Question: I have a package which looks as follows:

Notice the two areas which I have marked with a red rectangle: they are identical in every way. Can I make changes to the package so I can avoid this duplication? It seems to me I cannot move them to a Data Flow Task since loops and File System Task do not exists there.
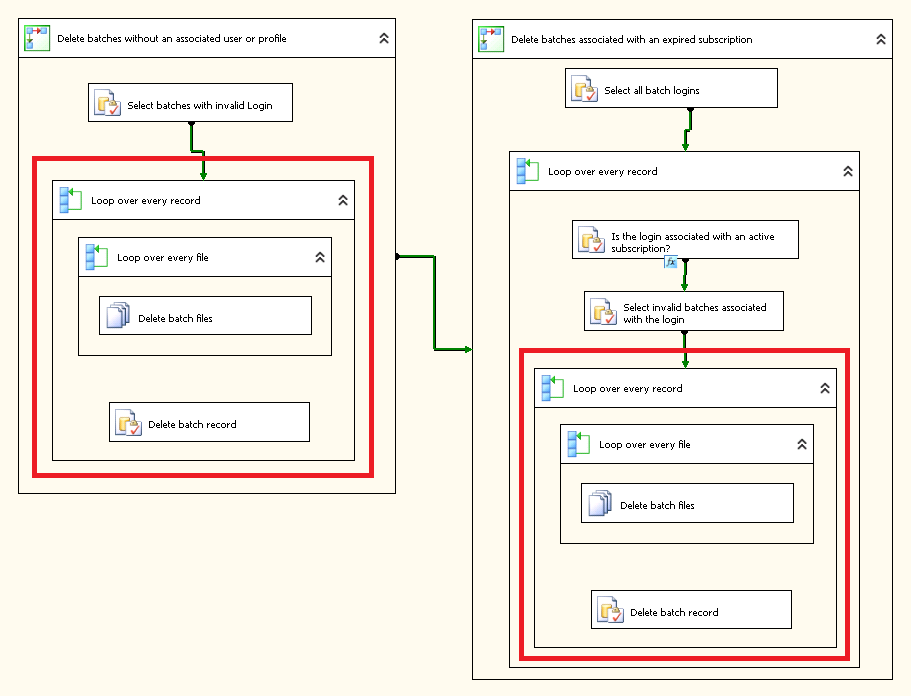
Answer: You can create a sub package for the Loop logic as @Bill mentioned, and the way to 'pass the resultset of a query on to another package' is as below (use SSIS 2012 as the example, I did the similar work SSIS 2005, so you only need to change the c# code to vb.net)
1. In your parent package, create a variable to hold the name of the resultSet variable in the parent package:
2. In your sub package, create a string variable parentResultSetName:
3. In your sub package, add a package configuration to mapping the parentResultSetName to the parent package variable resultSetVariableName:
4. Now, we can read the resultSet variable by the name in the script task of sub package: public void Main()
{
// TODO: Add your code here
var dsName = Dts.Variables["parentResultSetName"].Value.ToString();
Variables variables = null;
DataSet resultSet = null;
Dts.VariableDispenser.LockForRead(dsName);
Dts.VariableDispenser.GetVariables(ref variables);
try
{
resultSet = variables[dsName].Value as DataSet;
if (resultSet != null)
{
MessageBox.Show("Sub package get: " + resultSet.Tables[0].Rows[0][0].ToString());
}
Dts.TaskResult = (int)ScriptResults.Success;
}
catch (Exception e)
{
Dts.Events.FireError(-1, "", e.Message, "", 0);
}
}
5. Here is the result: